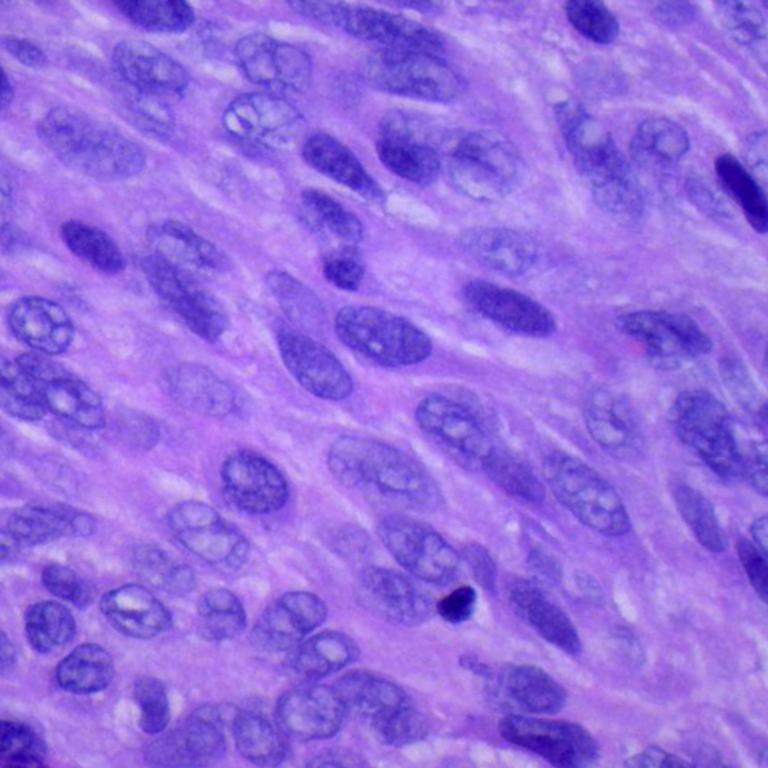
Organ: lung
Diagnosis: squamous carcinomas